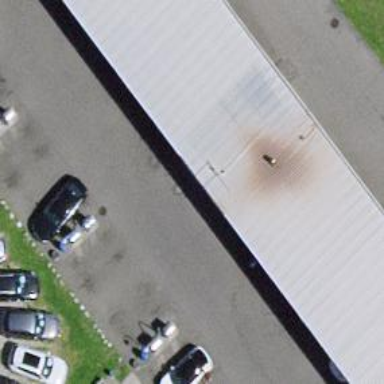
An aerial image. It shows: Car wash facility.